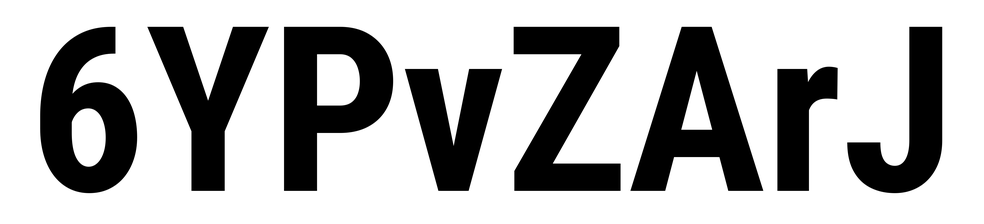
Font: Roboto_Condensed_Bold